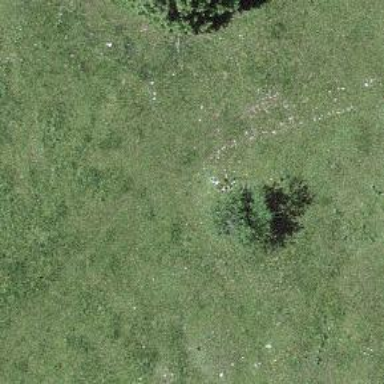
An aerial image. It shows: Grassy path.